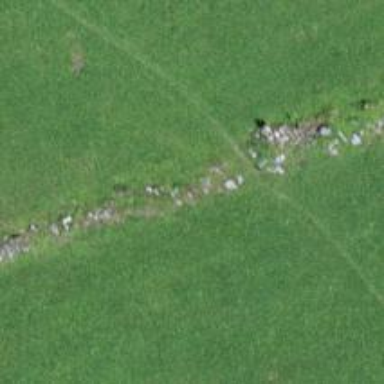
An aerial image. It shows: Dry stone wall barrier.